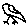
Label: bird